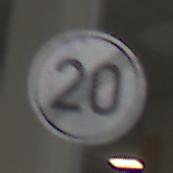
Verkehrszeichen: EndeGeschwindigkeit20
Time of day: Midday
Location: Roofed (Urban)
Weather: Overcast
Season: NotSpecified
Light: Artificial